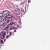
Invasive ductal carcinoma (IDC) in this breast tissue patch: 0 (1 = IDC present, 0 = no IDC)